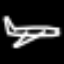
Label: airplane